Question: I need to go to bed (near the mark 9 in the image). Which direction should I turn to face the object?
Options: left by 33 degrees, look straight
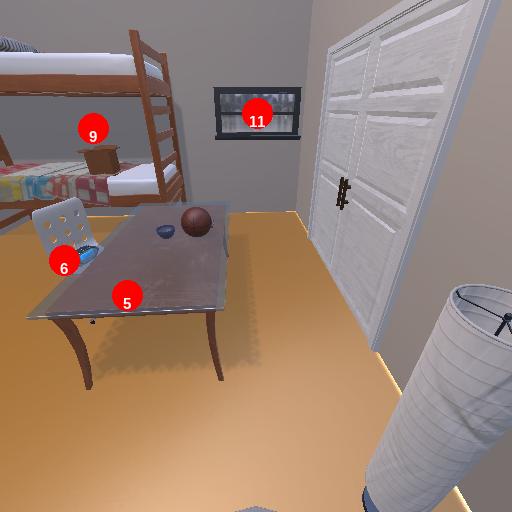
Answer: left by 33 degrees